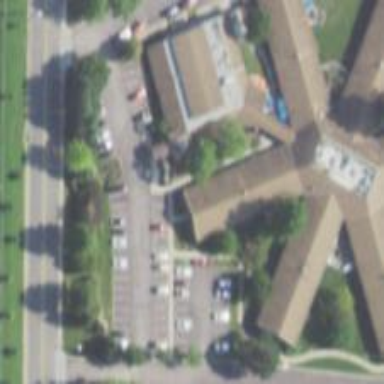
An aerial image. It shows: Parking space.